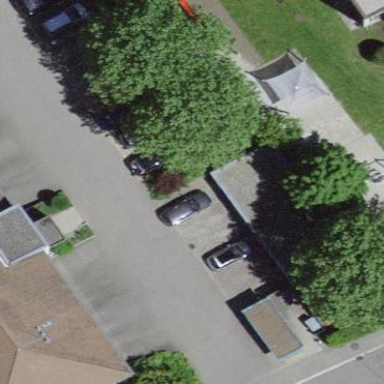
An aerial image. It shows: Garage building.